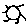
Label: sun